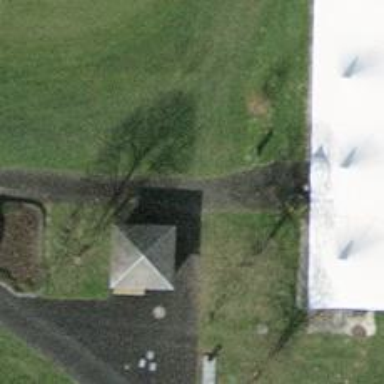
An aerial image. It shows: Path for golf carts.